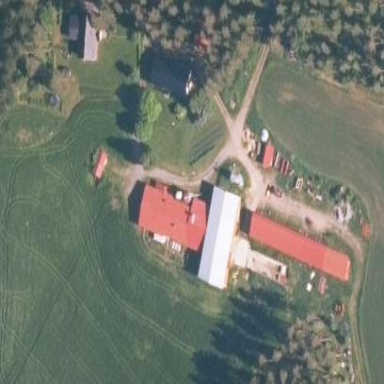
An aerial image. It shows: Farmyard area.